Interaction volume radius: 5 \u00c5
Interaction volume height: 10 \u00c5
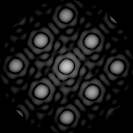
Disorder parameter: 0.01251